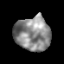
Tissue: lung
Cell type: Epithelial cells
Senescence score: 0.2267
Nuclear area (px): 1181
Mean DAPI intensity: 139.217